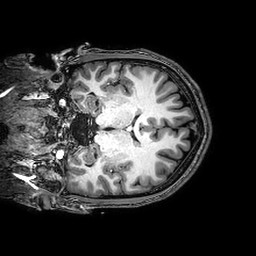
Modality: T1w
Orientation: coronal
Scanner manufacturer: philips
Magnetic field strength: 3 T
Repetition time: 0.008179 s
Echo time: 0.00376 s